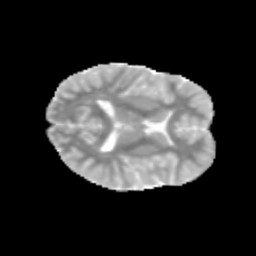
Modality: MD
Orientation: axial
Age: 11
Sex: male
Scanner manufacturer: siemens
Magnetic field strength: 3 T
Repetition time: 3.8 s
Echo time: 0.07 s